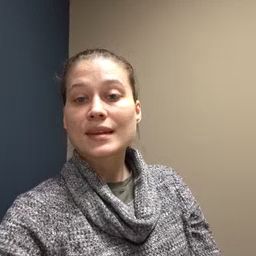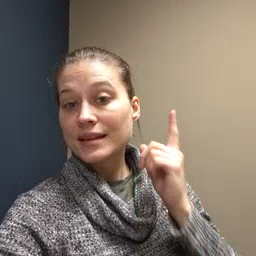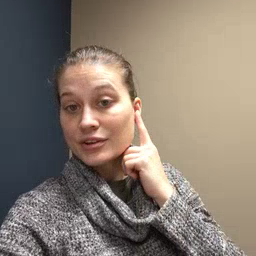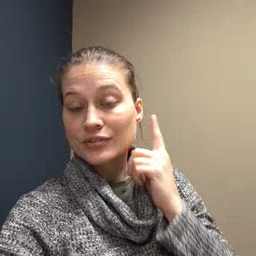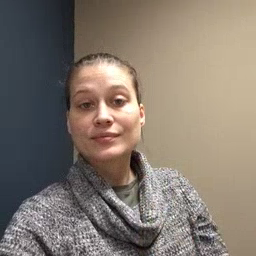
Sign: ear